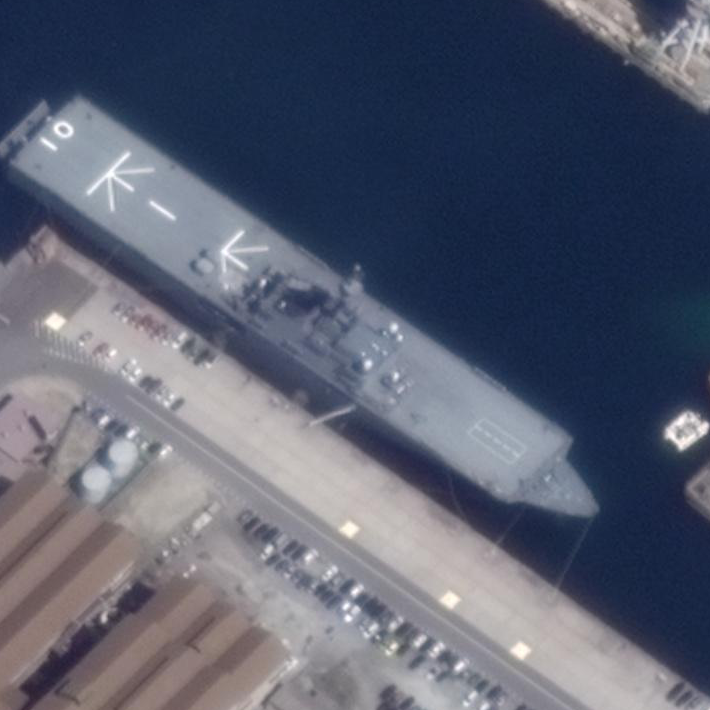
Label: Osumi-class_landing_ship